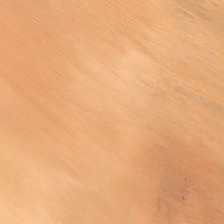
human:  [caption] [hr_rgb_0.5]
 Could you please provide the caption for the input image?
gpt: this is a large piece of yellow desert .

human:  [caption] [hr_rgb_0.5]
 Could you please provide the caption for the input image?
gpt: this is a large piece of yellow desert .

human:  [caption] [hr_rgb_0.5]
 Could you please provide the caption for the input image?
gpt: this is a large piece of yellow desert .

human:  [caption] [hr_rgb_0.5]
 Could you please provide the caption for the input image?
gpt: this is a large piece of yellow desert .

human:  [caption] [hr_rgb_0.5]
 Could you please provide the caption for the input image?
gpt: this is a large piece of yellow desert .